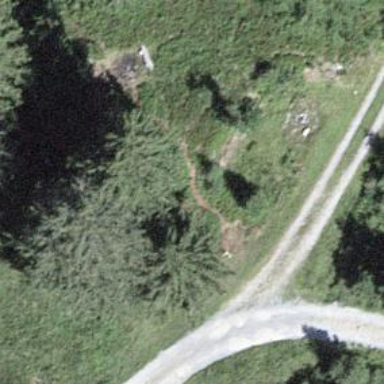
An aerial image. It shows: Guidepost alongside BBQ amenity.